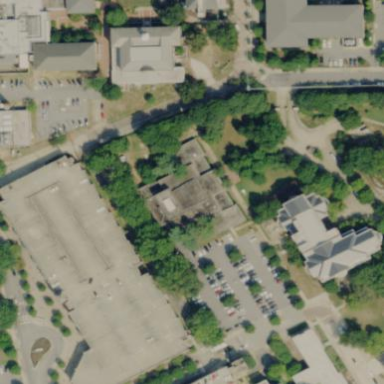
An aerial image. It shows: College building.